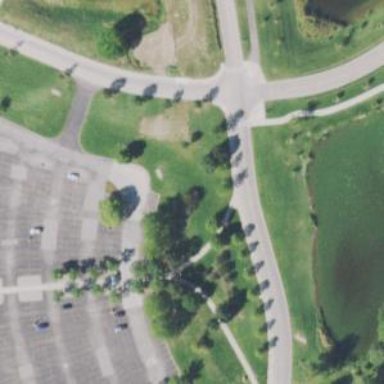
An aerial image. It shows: Disc golf hole.